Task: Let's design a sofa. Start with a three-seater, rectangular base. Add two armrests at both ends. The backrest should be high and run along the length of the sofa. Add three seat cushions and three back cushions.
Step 483:
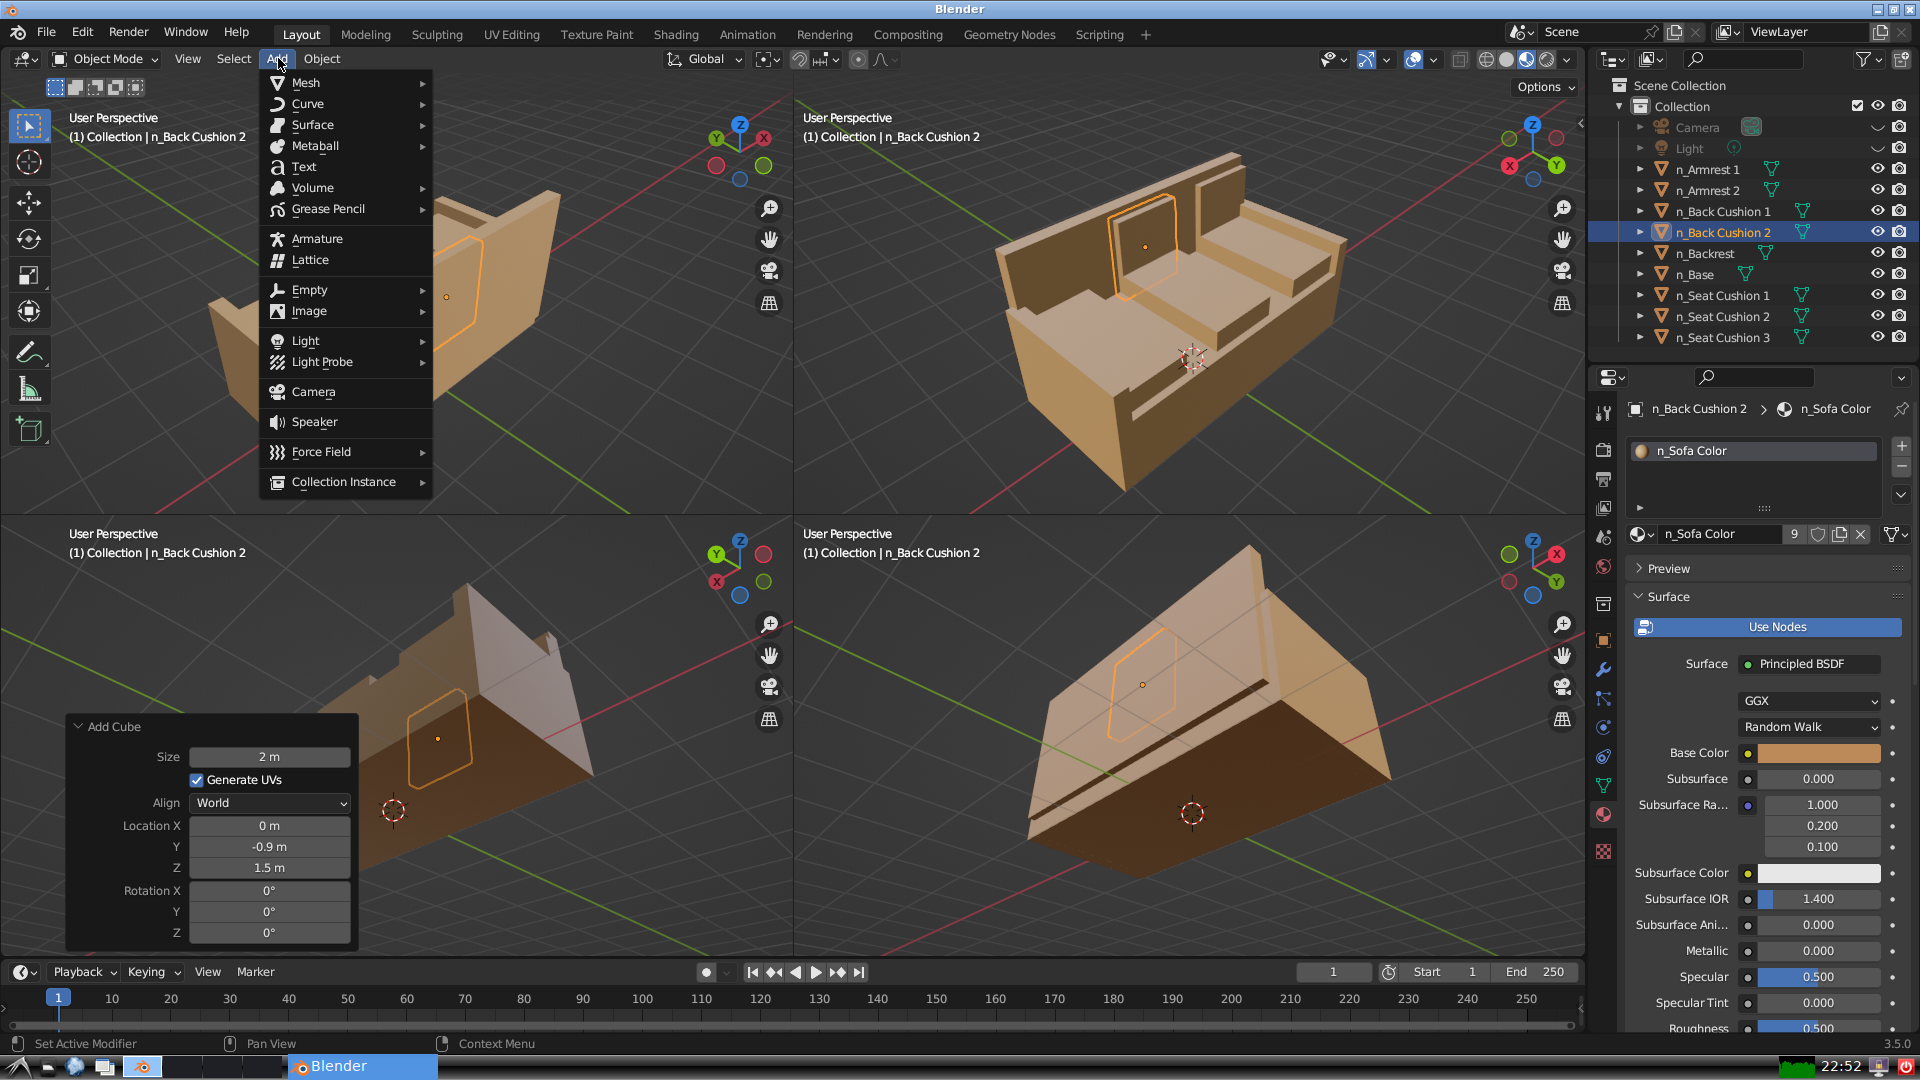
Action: {"mouse_move": [304, 82]}